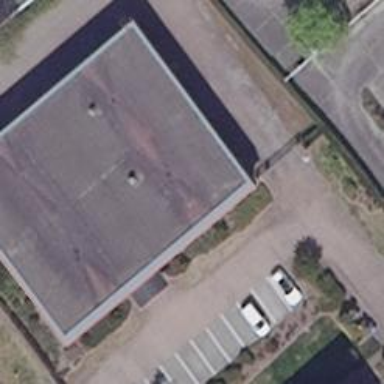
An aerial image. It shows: Commercial building.